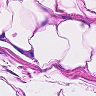
Metastatic tissue present: no